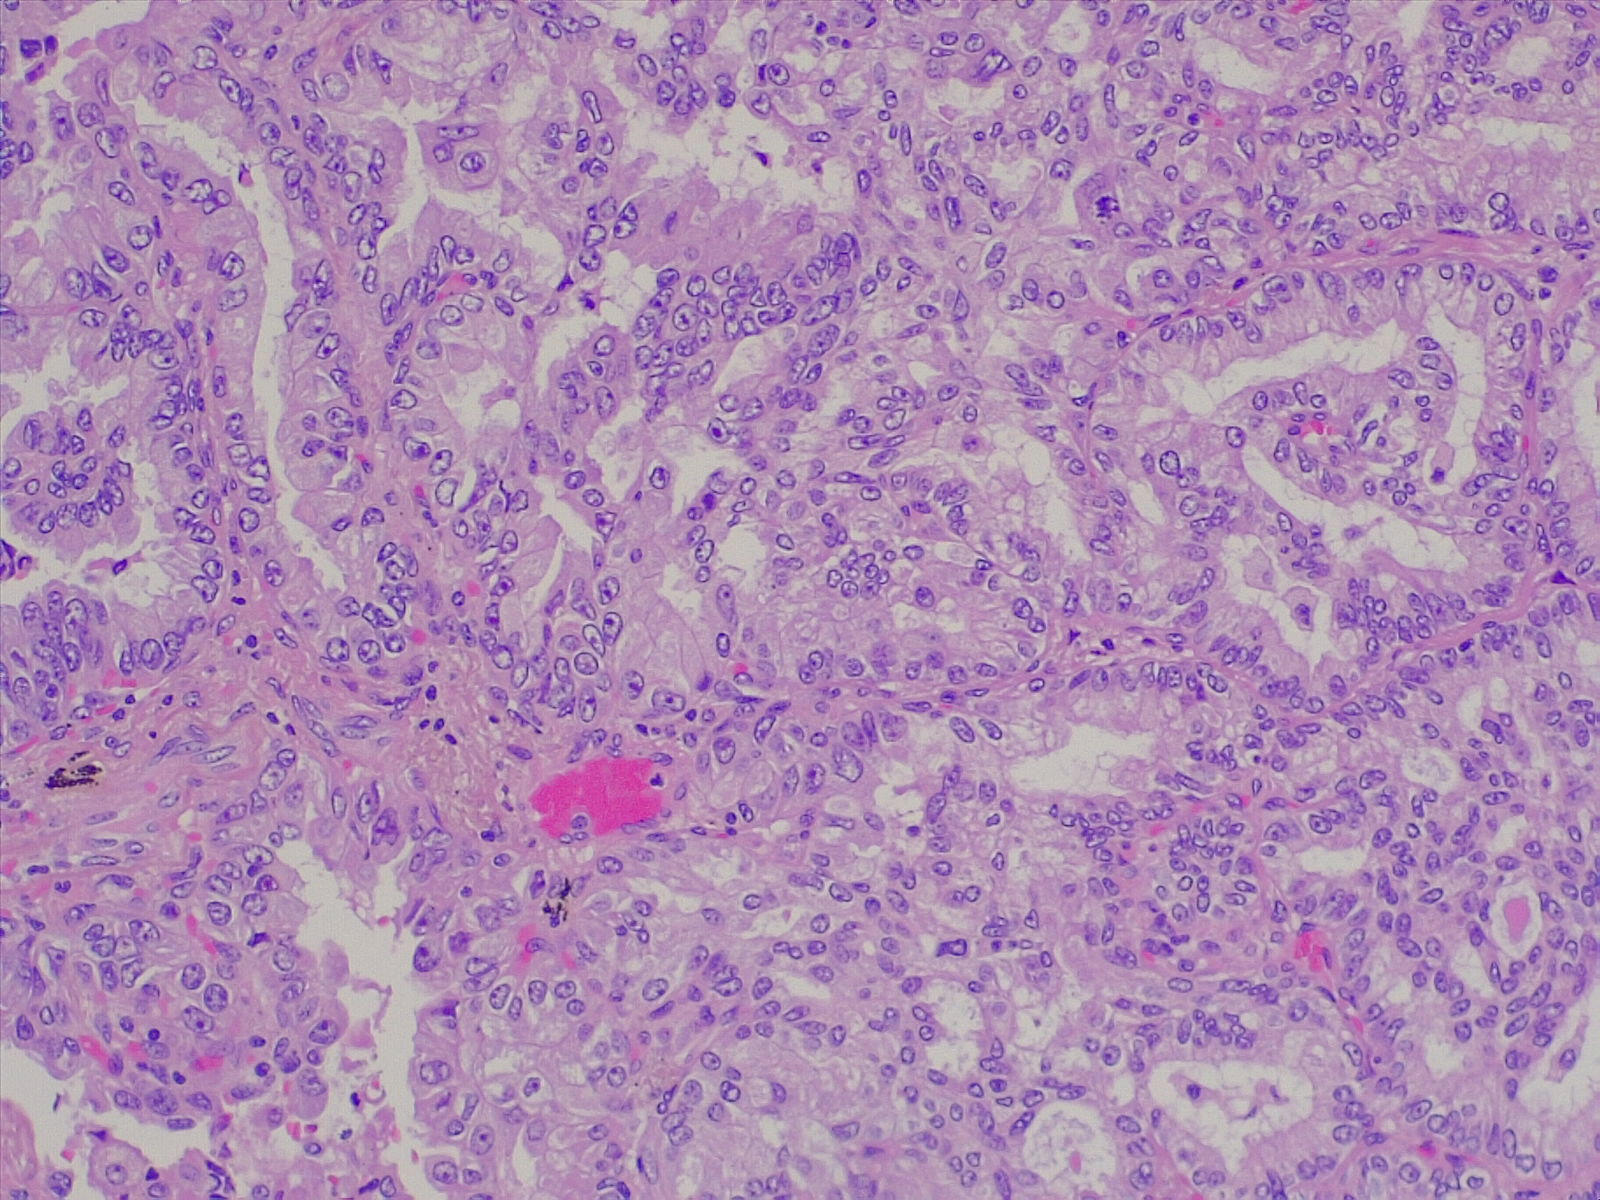
Label: lung adenocarcinoma, moderately differentiated